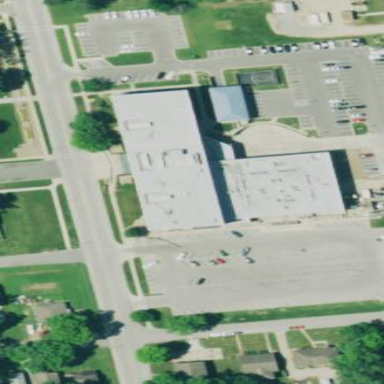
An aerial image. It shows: Police building.